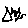
Label: triangle